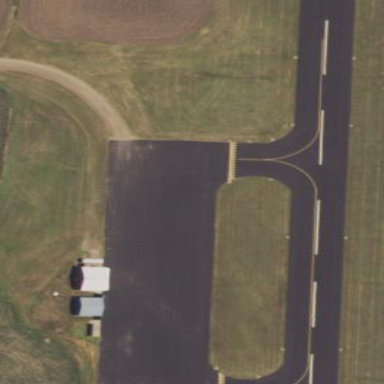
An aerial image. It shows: Apron at the airport.